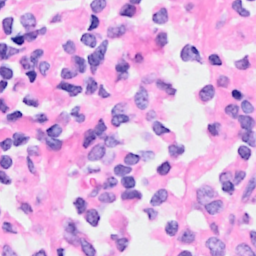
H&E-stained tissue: Breast